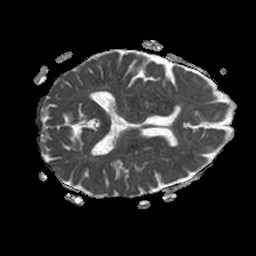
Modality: ADC
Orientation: axial
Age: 67
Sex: male
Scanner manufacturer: philips
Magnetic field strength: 1.5 T
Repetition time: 3.394 s
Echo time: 0.06899 s